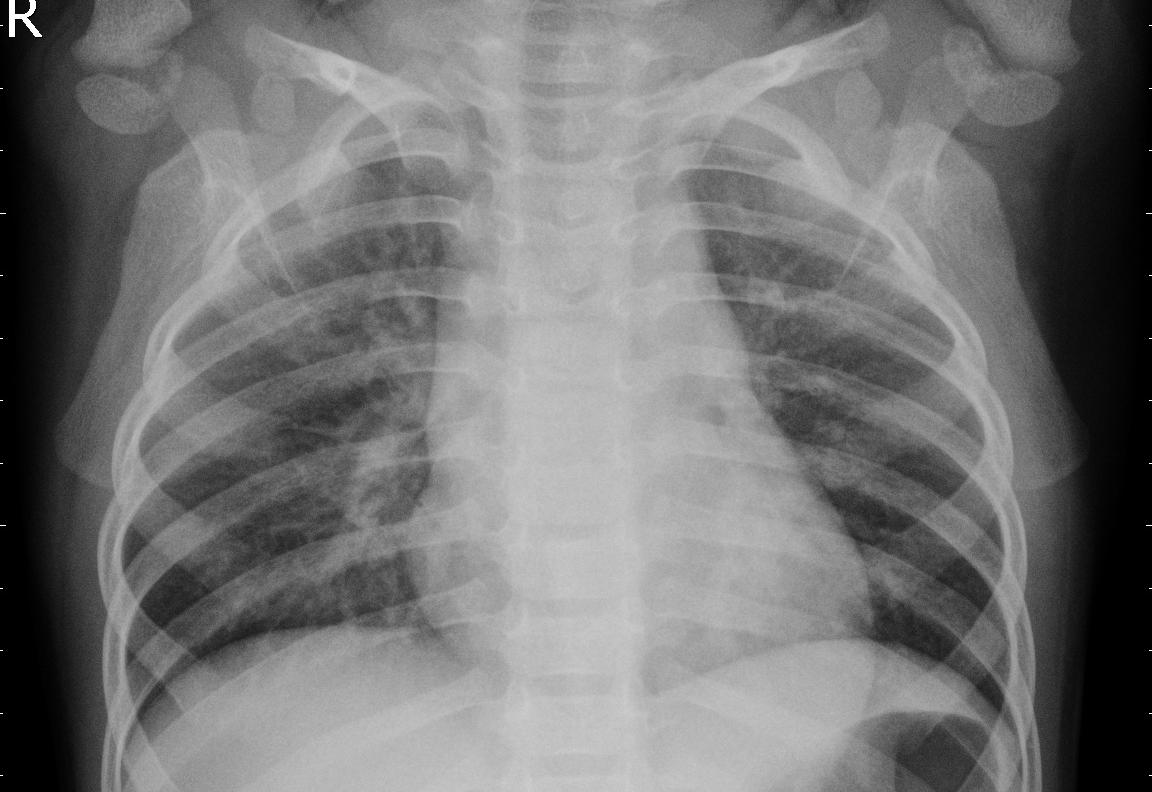
Diagnosis: PNEUMONIA